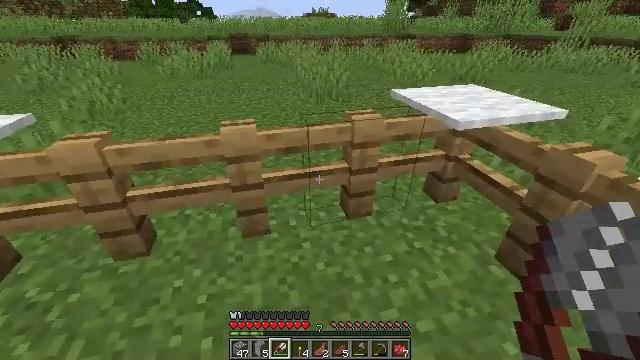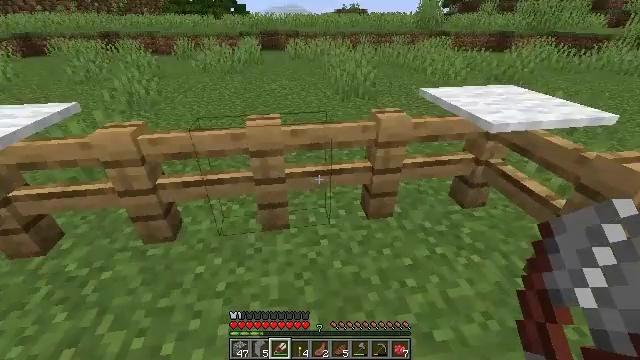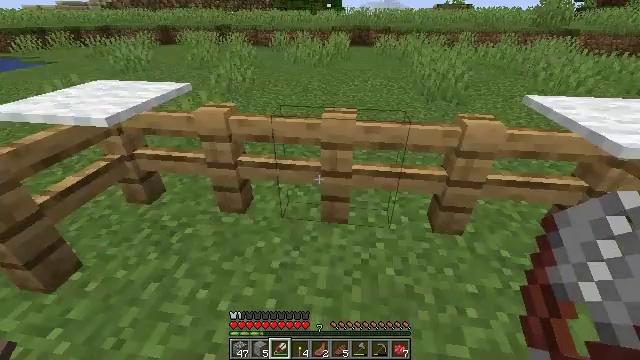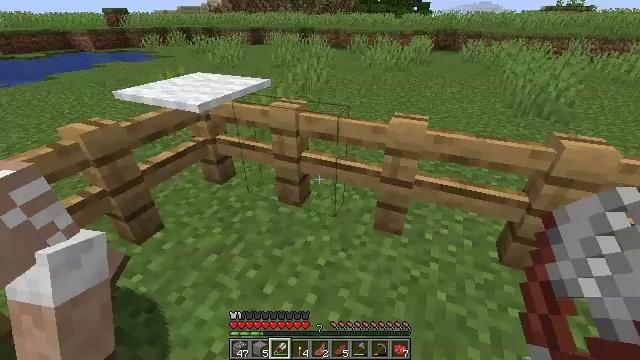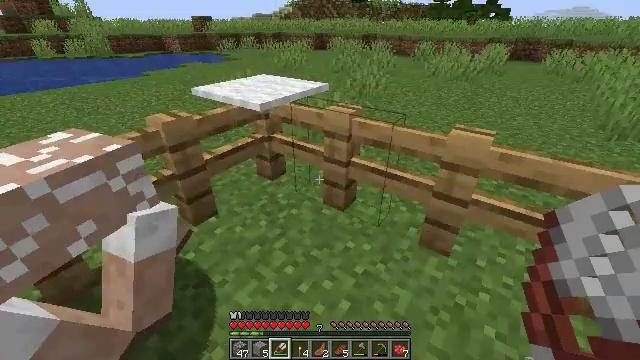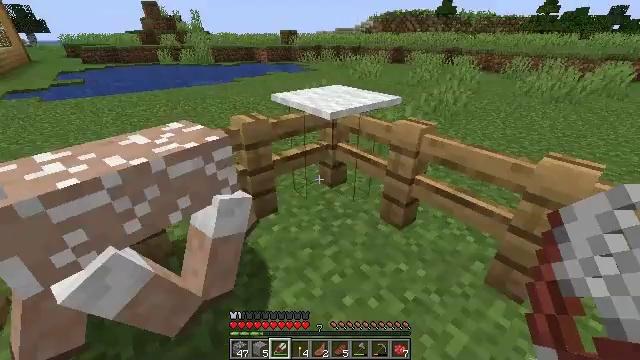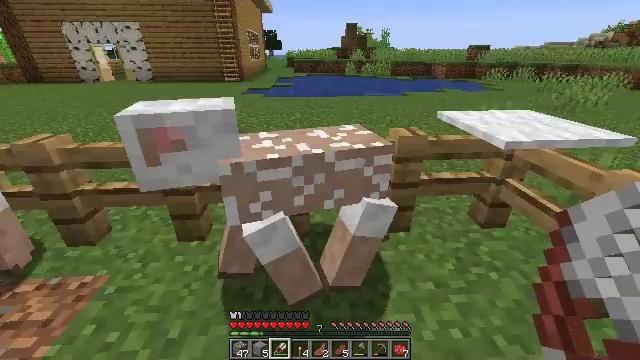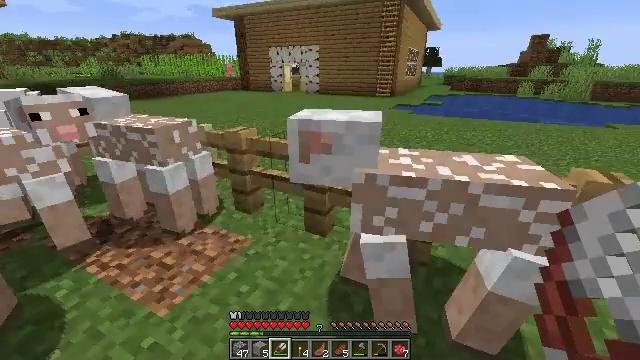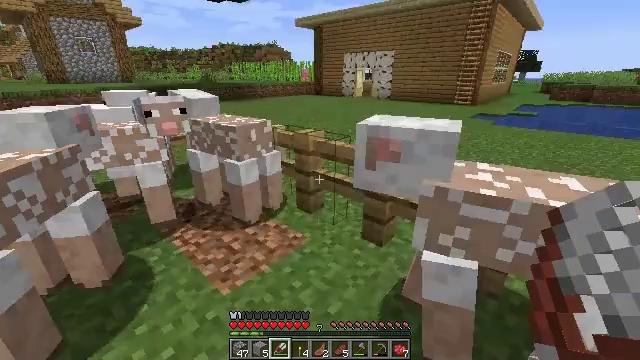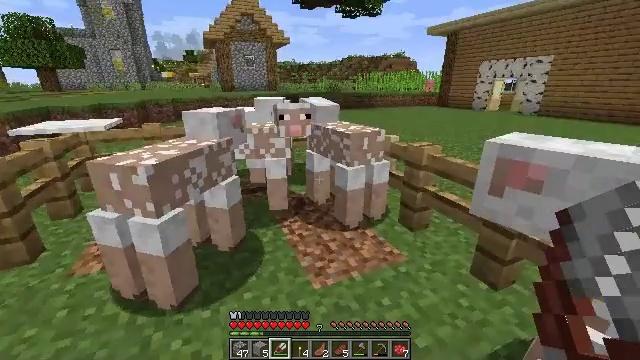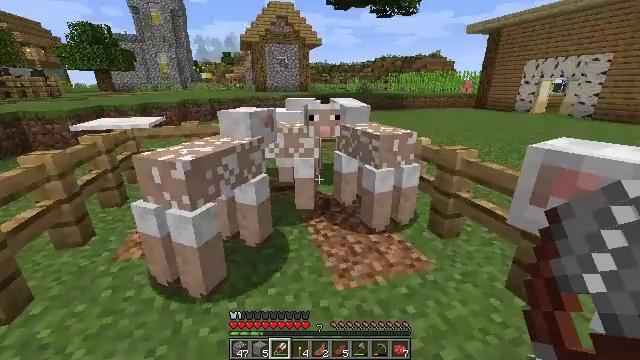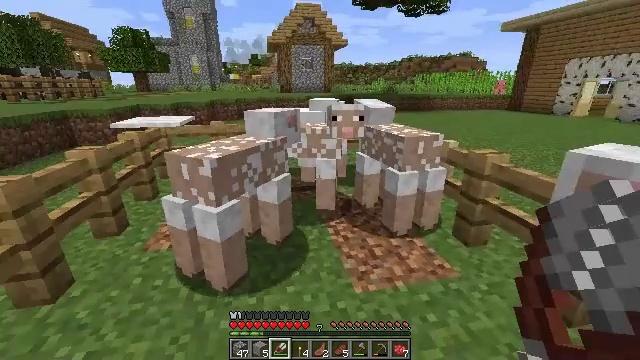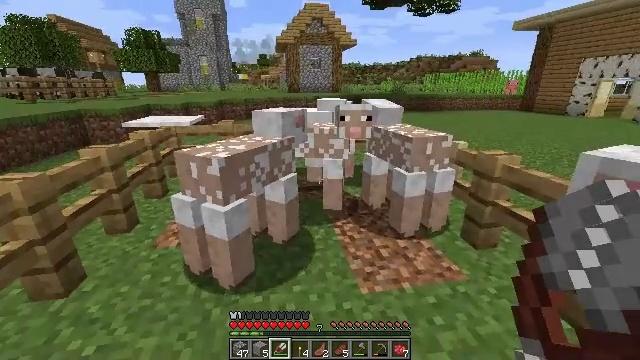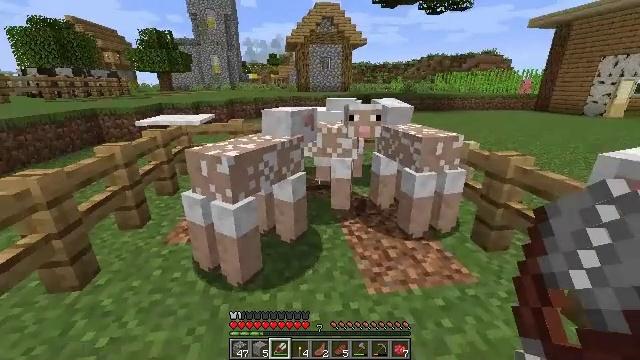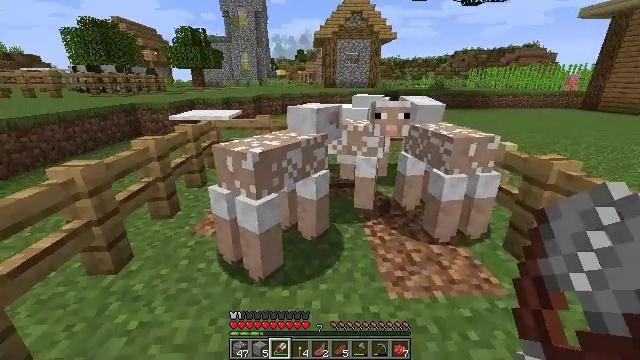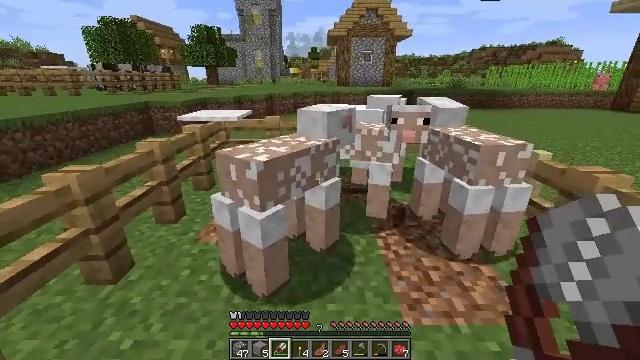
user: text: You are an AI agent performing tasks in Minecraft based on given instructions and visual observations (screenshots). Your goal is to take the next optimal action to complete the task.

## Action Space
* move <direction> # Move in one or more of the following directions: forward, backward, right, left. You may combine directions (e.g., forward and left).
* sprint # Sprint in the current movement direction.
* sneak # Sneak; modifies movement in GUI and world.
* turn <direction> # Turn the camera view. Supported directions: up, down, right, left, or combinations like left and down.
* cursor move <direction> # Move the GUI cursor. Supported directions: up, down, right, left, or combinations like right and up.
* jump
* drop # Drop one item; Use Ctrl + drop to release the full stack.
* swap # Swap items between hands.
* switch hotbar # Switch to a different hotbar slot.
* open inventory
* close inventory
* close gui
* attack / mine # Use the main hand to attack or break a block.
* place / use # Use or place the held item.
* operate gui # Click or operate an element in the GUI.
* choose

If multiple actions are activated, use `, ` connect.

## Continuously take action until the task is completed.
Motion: motion action
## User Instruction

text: Use iron ingots to craft an iron door.
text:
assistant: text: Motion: turn left
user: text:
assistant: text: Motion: turn left
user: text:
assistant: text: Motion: turn left
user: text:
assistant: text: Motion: turn left and up
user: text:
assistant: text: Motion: turn left and up
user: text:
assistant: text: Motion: turn left and up
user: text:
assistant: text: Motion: turn left and up
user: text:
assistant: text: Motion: turn left and up
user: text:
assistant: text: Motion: turn left and up
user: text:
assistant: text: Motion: turn left
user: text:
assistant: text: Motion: turn left
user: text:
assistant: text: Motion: turn left
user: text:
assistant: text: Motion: turn left
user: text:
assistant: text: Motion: move forward, turn left
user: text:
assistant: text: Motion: move forward, turn left
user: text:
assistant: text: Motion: move forward
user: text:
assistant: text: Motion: move forward, turn left
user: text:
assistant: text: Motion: move forward, turn left
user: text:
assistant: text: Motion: move forward, turn left
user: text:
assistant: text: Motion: move forward
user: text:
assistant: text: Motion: move forward
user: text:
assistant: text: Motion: move forward
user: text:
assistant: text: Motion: move forward
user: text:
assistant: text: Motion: move forward
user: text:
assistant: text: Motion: move forward
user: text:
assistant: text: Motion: move forward
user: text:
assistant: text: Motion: move forward
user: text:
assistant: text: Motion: move forward, turn right
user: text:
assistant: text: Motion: move forward, turn right
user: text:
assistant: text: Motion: move forward, turn right